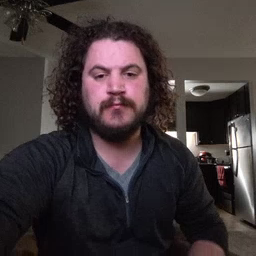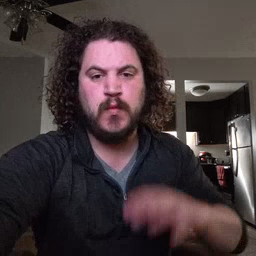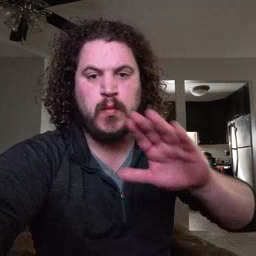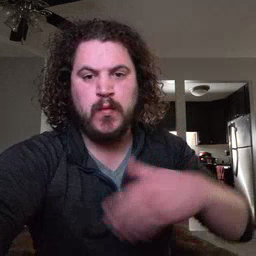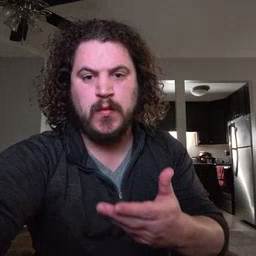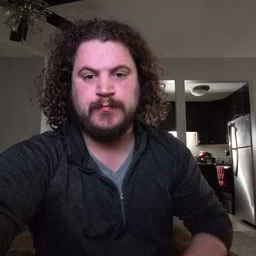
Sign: all